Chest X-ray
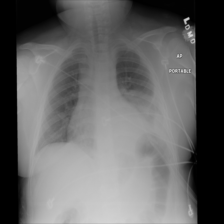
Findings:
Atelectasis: negative
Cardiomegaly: negative
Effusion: positive
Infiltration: positive
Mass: negative
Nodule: negative
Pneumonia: negative
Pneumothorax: negative
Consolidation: negative
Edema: negative
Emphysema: negative
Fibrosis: negative
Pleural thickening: negative
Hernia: negative